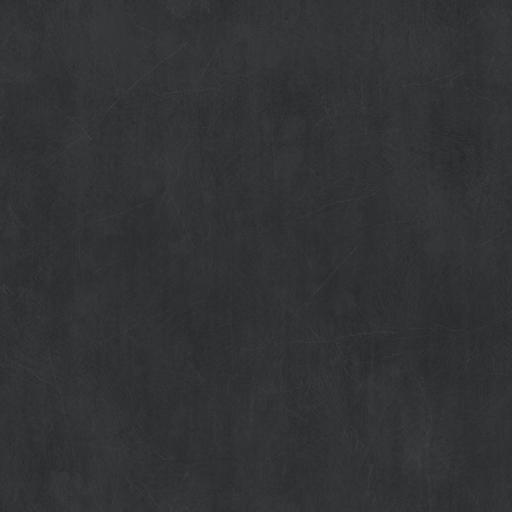
Tags: grey plastic smooth